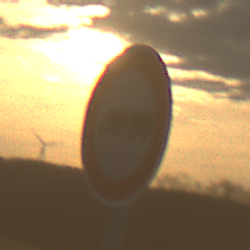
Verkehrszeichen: VerbotLastkraftwagenMitAnhaenger
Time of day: SunriseSunset
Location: Outdoor (Nature)
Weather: PartlyCloudy
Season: NotSpecified
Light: Natural